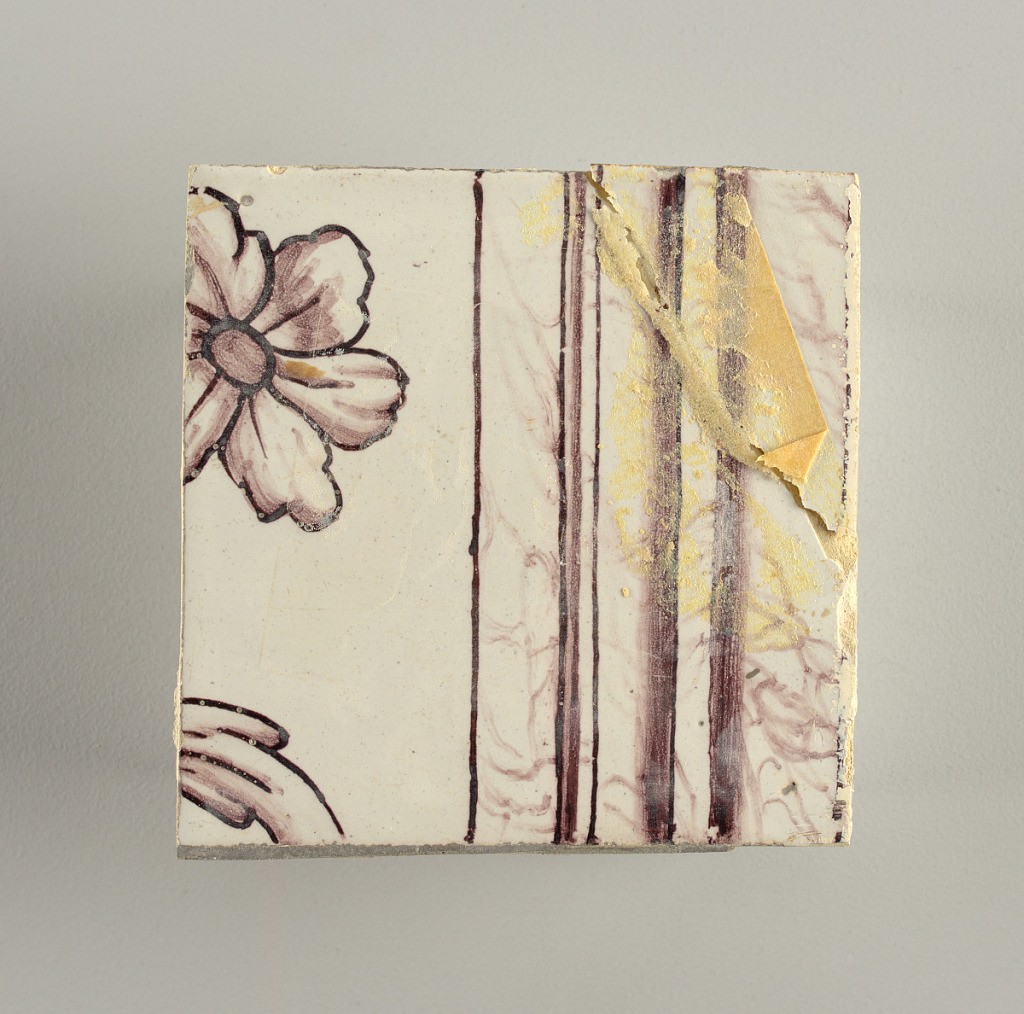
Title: Wall facing
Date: ca. 1725
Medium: tin-glazed earthenware, underglaze
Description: Running design for a frieze or a dado, composed of scrolls of foliage and strapwork, and four repeating motifs--a seated woman in a small upright oval medallion, a putto seated on a rocailled base, and strapwork in axial pattern.  The various panels, A to F, show various repeats of the same design, all being five tiles high and a varying number of tiles wide.